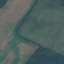
Label: AnnualCrop